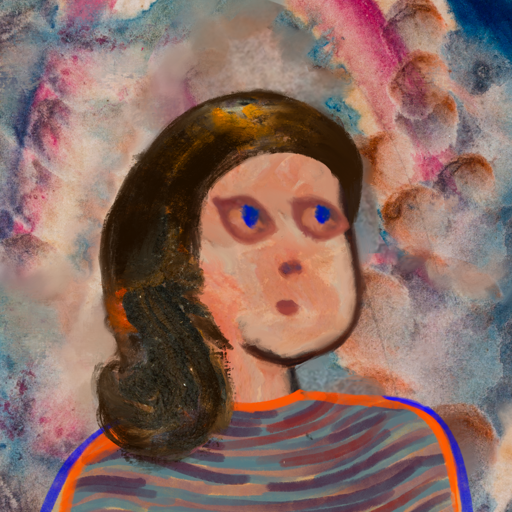
Background: Rupkatha, Head And Neck Side: Roy_Bahadur, Face Side: Mother_And_Son_Mother, Bust: Experience, Hair Side: Gypsy_Queen, Head Accessory: Blank, Second Necklace: Blank, Necklace: Blank, Baby: Blank